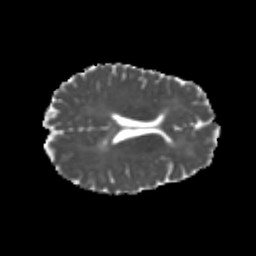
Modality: MD
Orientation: axial
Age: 23
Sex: female
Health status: healthy
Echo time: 0.074 s